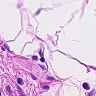
Metastatic tissue present: no